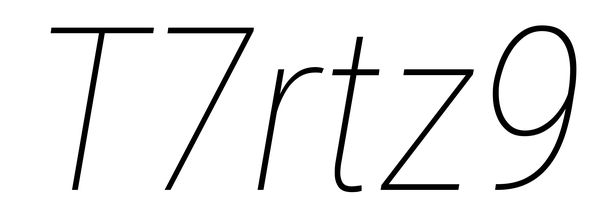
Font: Roboto-Italic_Condensed_Thin_Italic